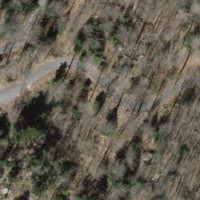
EUNIS habitat code: 41
Species observed at this site:
Cephalanthera rubra